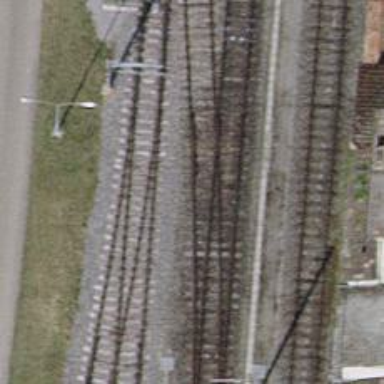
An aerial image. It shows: Single-track electrified railway siding with contact line.